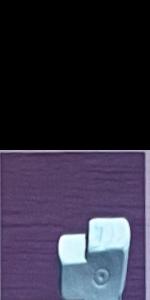
Label: Empty